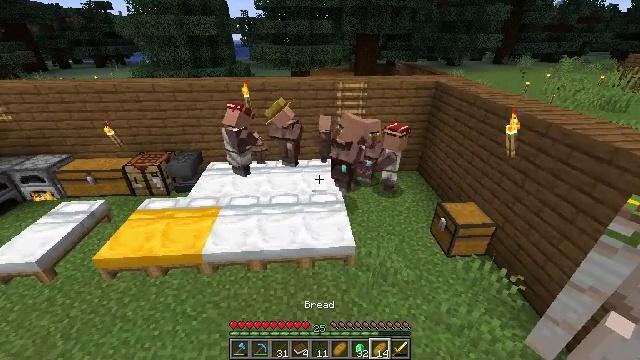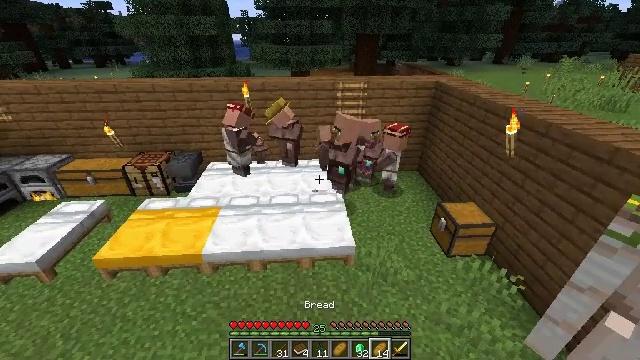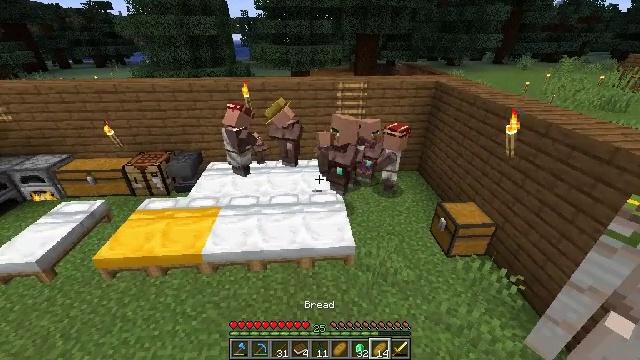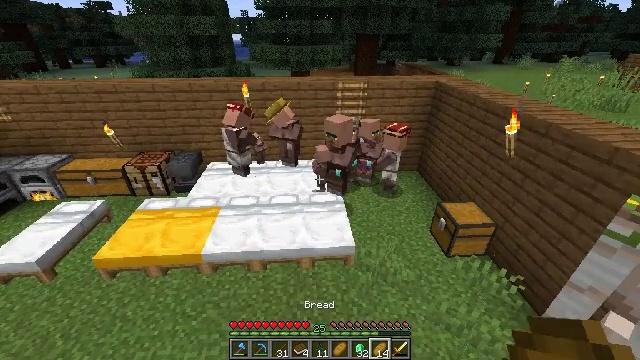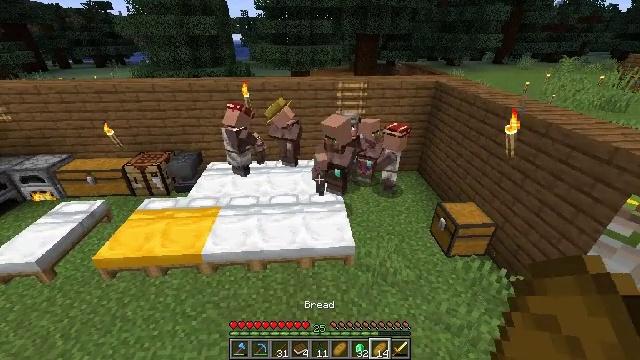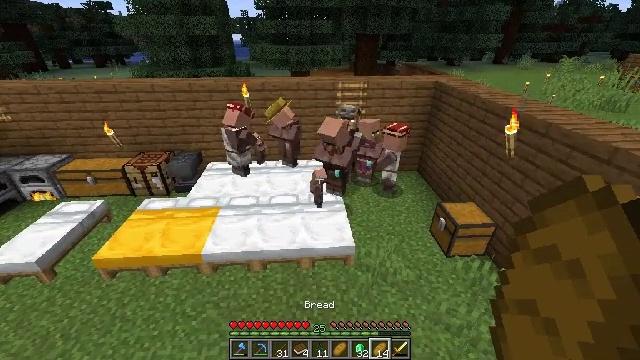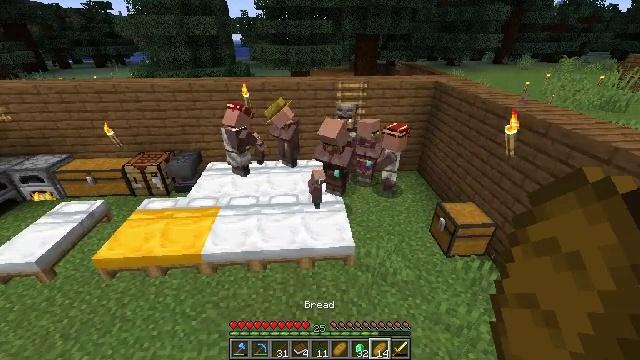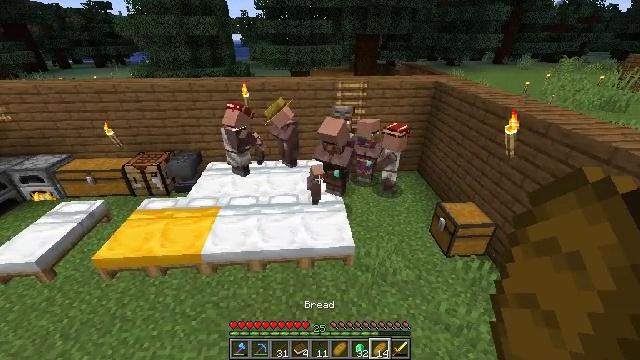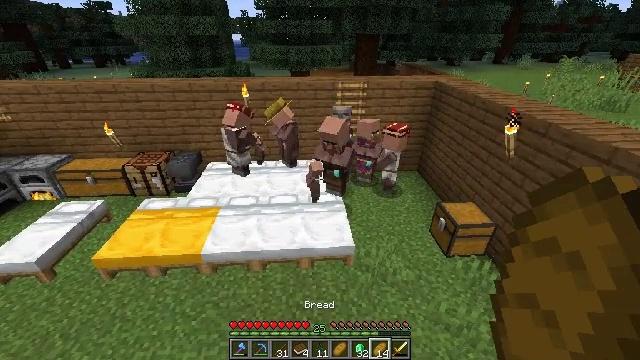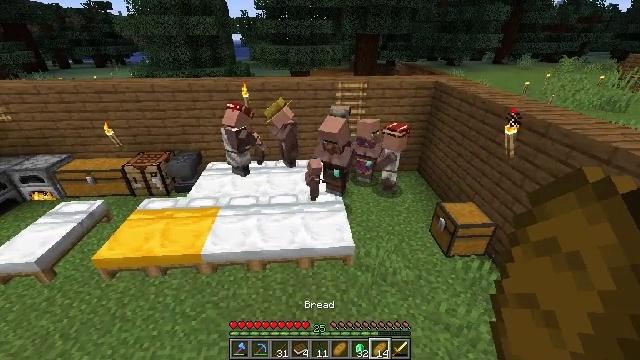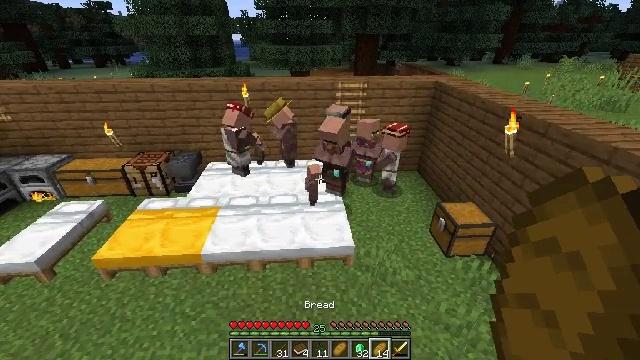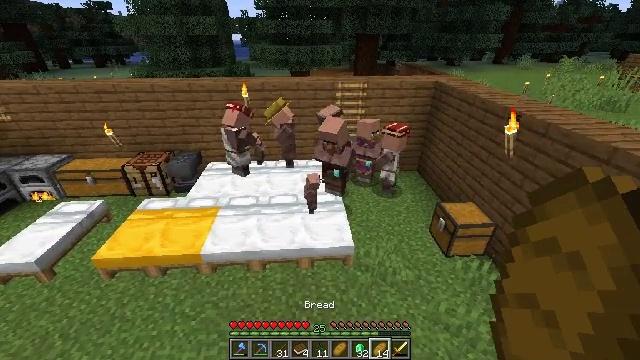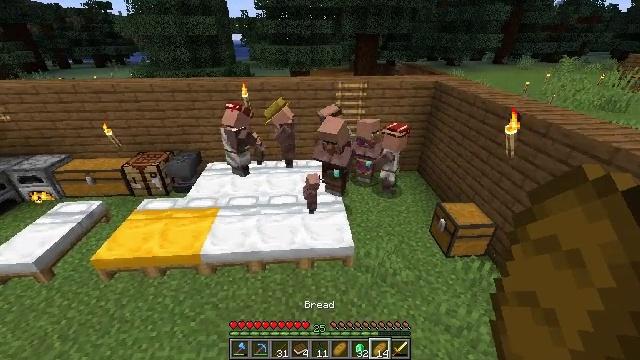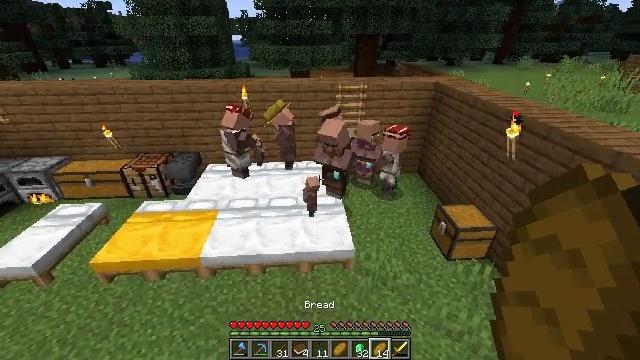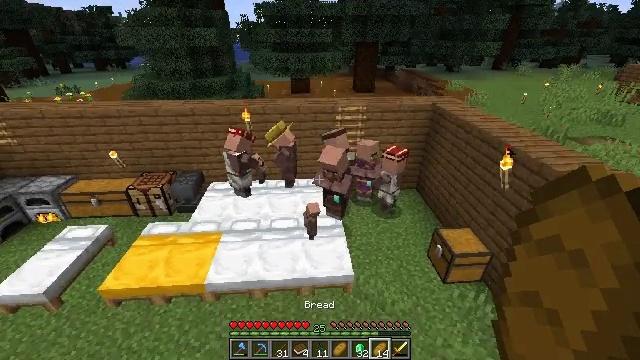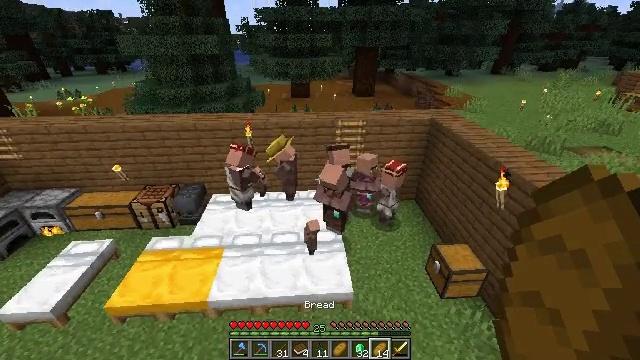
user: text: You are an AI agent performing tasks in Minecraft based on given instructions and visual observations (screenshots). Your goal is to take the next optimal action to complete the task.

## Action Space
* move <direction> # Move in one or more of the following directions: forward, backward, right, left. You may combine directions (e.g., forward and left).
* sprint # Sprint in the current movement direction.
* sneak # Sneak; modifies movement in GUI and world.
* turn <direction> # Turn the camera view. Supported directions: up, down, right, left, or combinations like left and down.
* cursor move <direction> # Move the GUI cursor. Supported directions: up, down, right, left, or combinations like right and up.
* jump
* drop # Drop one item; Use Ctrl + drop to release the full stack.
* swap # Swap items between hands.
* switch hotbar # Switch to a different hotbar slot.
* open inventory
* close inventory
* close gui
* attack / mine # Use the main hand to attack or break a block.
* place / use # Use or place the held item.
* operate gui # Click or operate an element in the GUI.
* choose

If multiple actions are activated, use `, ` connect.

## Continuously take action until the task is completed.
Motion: motion action
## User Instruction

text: Remove a bread from the inventory.
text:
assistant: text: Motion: move forward, sneak
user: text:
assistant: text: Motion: move forward, sneak
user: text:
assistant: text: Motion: move forward, sneak
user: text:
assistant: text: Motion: move forward, sneak
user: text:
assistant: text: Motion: move forward, sneak
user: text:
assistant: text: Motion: move forward, sneak
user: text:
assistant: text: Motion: move forward, sneak
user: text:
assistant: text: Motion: move forward, sneak
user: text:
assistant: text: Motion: move forward, sneak
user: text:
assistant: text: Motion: move forward, sneak
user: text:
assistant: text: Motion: move forward, sneak
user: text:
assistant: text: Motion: move forward
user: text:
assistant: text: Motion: move forward, jump
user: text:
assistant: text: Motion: move forward, jump
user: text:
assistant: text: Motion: move forward, sprint, jump
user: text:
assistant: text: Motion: move forward, sprint, jump
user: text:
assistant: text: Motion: move forward, sprint, jump
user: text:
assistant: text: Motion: move forward, jump
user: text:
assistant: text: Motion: move forward
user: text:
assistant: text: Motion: move forward
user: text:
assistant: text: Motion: move forward, turn right
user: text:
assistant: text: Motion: move forward, turn right and up
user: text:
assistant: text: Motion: move forward, turn right and up
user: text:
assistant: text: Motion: move forward
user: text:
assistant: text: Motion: move forward, turn up, drop
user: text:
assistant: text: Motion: move forward, turn right and up, drop
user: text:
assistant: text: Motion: move forward, turn right and up, drop
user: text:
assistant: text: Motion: move forward, turn right and up
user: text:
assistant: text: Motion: move forward
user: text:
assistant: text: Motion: move forward